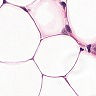
Metastatic tissue present: no